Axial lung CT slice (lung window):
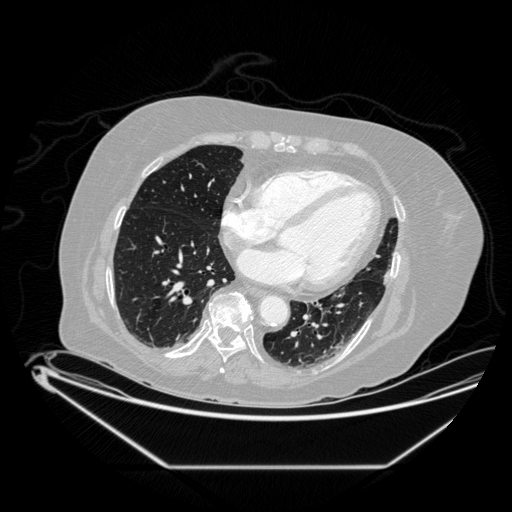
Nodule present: no